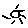
Label: sun